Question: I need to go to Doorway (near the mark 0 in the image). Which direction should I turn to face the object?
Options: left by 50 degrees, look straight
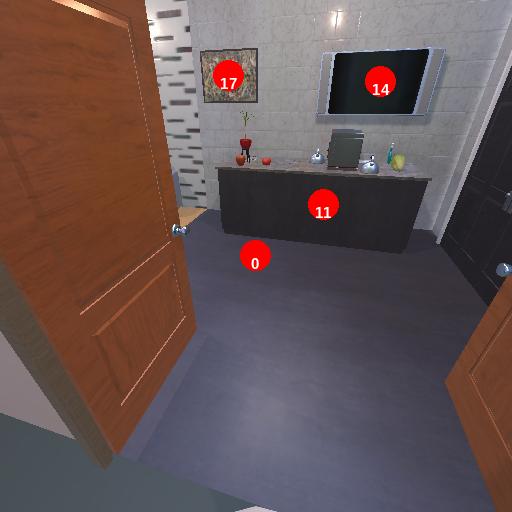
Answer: left by 50 degrees